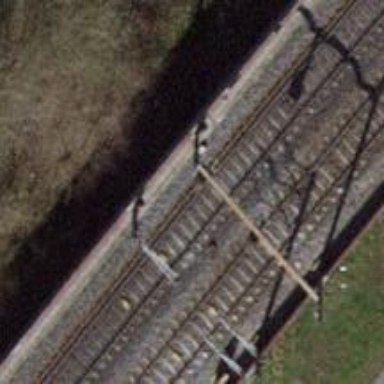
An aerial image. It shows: Railway signal.